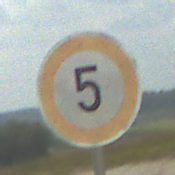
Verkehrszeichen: Geschwindigkeit5
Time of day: MorningAfternoon
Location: Outdoor (Beach)
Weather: PartlyCloudy
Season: NotSpecified
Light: Natural